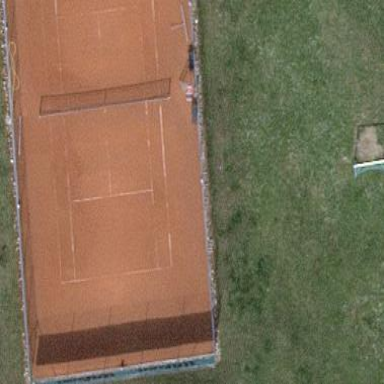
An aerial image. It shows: Tennis court on pitch.